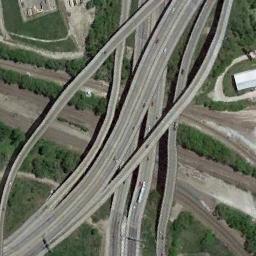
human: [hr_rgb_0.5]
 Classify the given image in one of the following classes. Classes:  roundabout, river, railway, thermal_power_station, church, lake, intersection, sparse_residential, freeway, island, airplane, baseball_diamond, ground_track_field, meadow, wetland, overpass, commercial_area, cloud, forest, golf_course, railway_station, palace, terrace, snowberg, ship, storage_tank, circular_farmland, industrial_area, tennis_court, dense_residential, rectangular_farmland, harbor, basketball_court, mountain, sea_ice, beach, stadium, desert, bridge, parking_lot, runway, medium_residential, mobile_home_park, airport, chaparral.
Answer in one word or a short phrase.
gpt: overpass